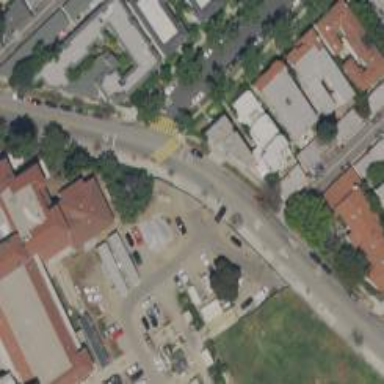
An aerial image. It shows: Footway with zebra crossing.